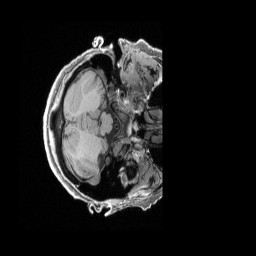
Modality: T1w
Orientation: axial
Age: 66
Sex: female
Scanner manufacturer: siemens
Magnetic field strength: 3 T
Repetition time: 2.4 s
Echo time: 0.00228 s